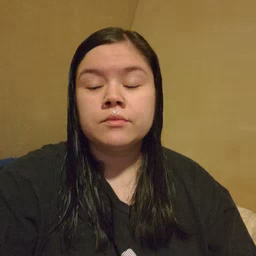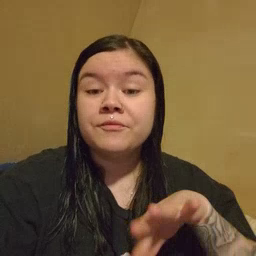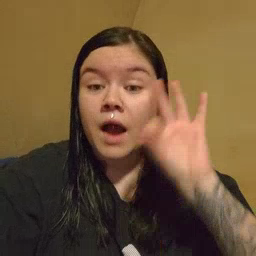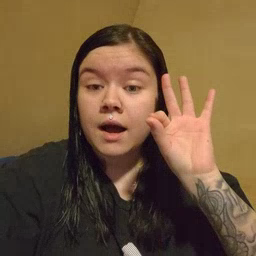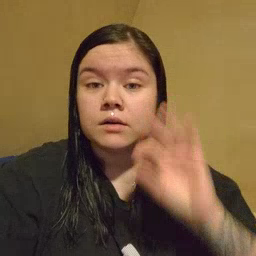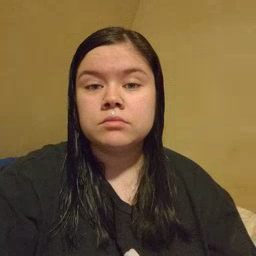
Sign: find